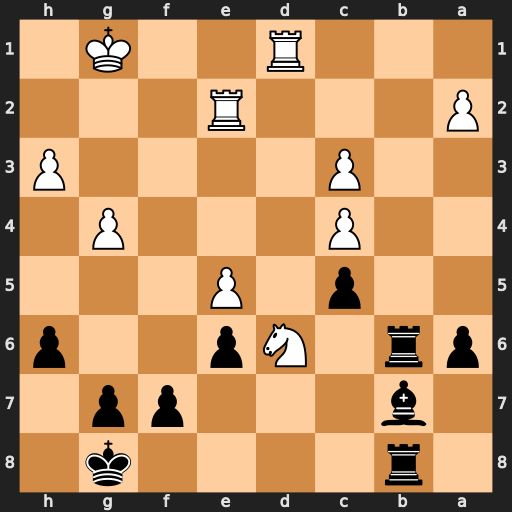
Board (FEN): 1r4k1/1b3pp1/pr1Np2p/2p1P3/2P3P1/2P4P/P3R3/3R2K1
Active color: b
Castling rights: -
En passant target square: -
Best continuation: Bf3 Kf2 Bxe2